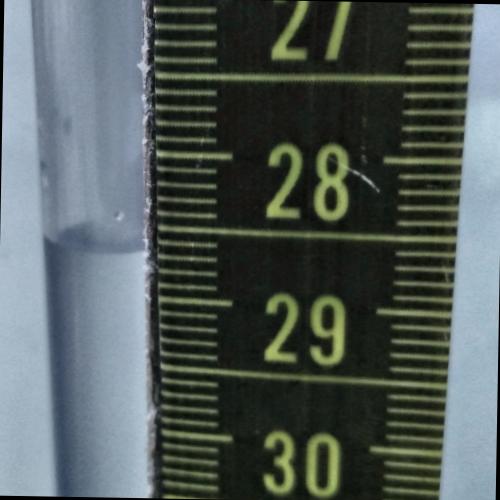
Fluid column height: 28.7 cm